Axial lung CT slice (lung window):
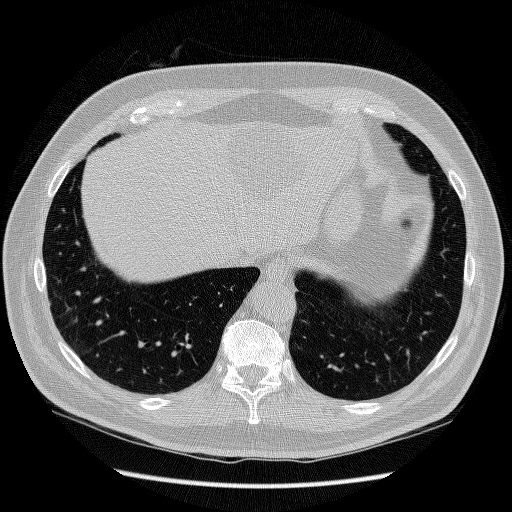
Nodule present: no